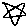
Label: star